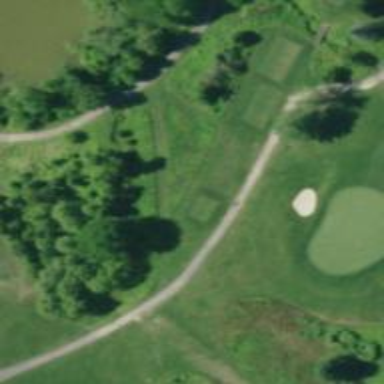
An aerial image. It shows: Path for both roads and golfers.